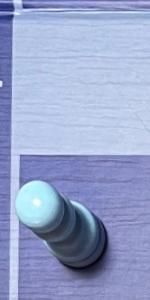
Label: Pawn_White